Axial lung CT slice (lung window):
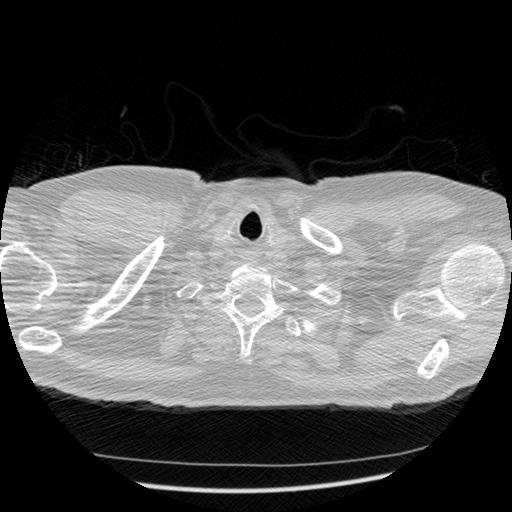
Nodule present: no